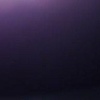
Label: space